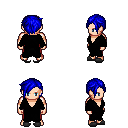
a pixel art fantasy rpg character, male body template, human, light skin, black robe, red pants, blue pixie cut hairstyle, gray slippers, four views (front, back, left, right), 2x2 character sprite sheet, small pixel art, hard edges, no anti-aliasing